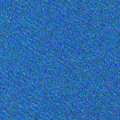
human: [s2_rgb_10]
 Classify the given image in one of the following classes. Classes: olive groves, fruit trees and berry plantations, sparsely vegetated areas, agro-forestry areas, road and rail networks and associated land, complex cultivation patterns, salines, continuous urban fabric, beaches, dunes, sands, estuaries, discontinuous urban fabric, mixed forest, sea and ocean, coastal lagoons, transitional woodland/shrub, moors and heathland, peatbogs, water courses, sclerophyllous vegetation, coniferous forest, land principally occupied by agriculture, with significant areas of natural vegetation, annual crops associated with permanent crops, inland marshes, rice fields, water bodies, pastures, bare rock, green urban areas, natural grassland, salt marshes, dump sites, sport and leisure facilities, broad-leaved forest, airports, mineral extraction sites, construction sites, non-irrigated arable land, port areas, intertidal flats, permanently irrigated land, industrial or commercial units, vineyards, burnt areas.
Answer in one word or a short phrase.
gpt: sea and ocean